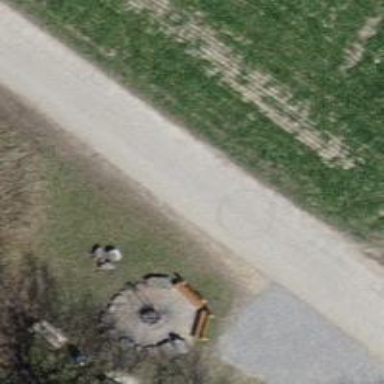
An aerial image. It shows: Barbecue facility.